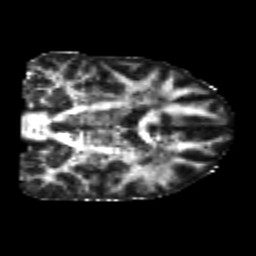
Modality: FA
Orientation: coronal
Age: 26
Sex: male
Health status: healthy
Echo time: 0.074 s